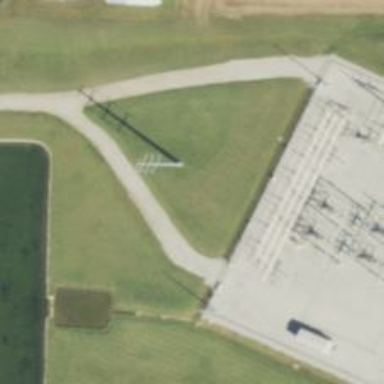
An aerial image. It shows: Lattice structure tower used for power distribution.